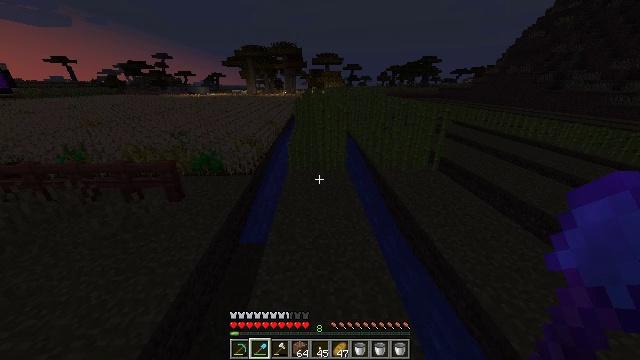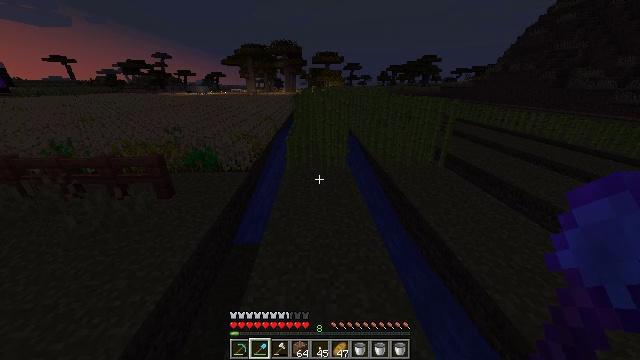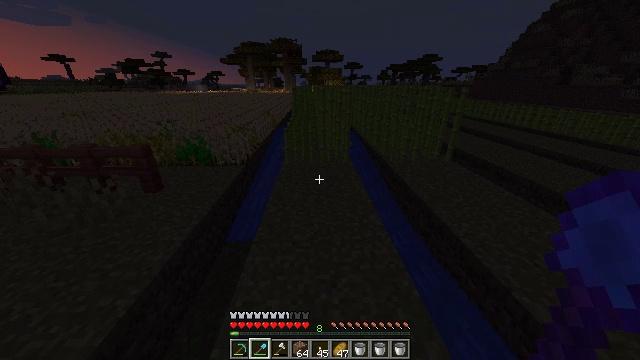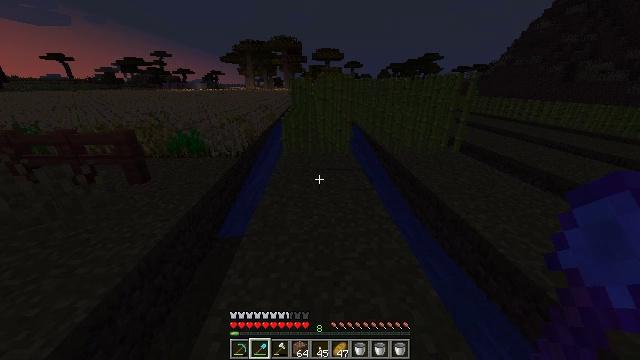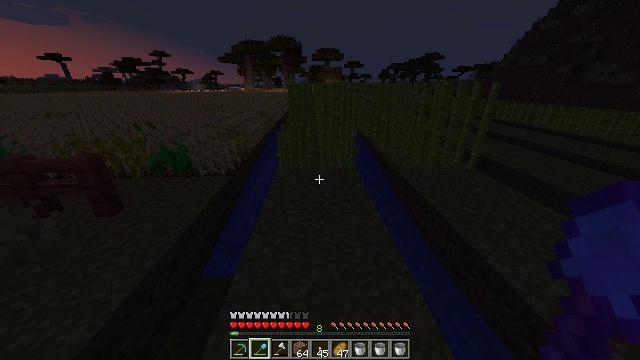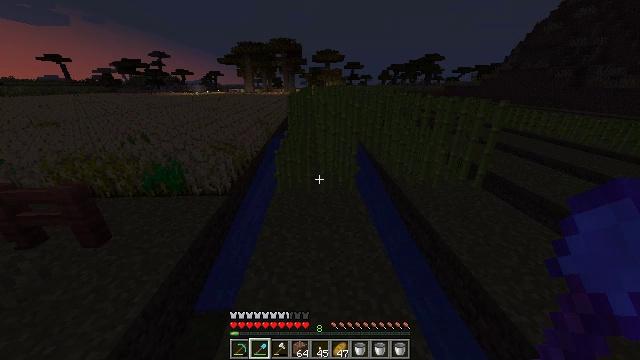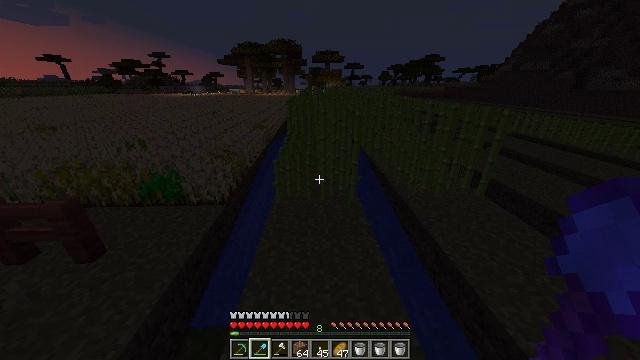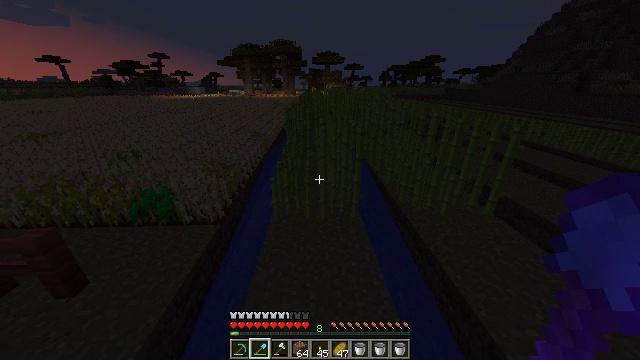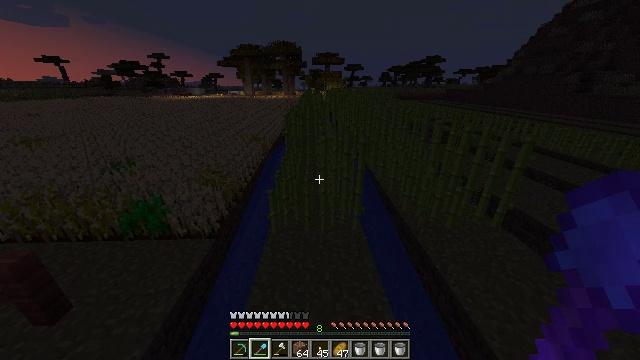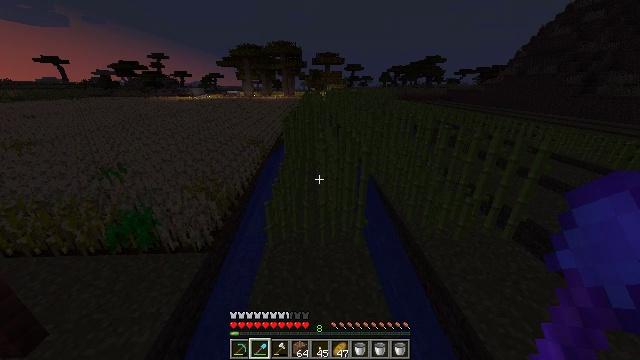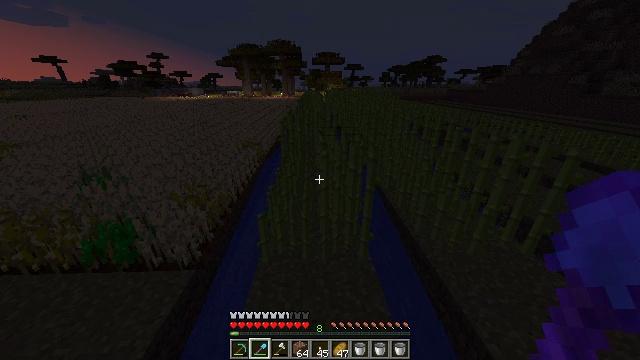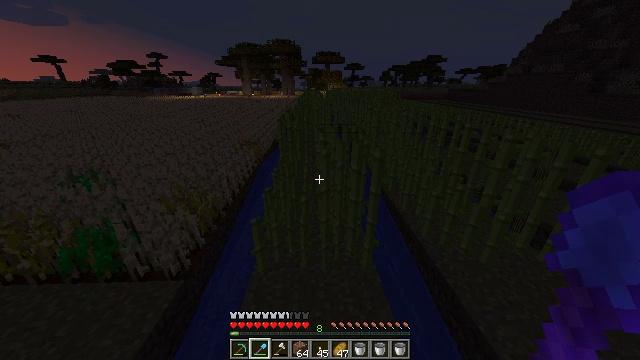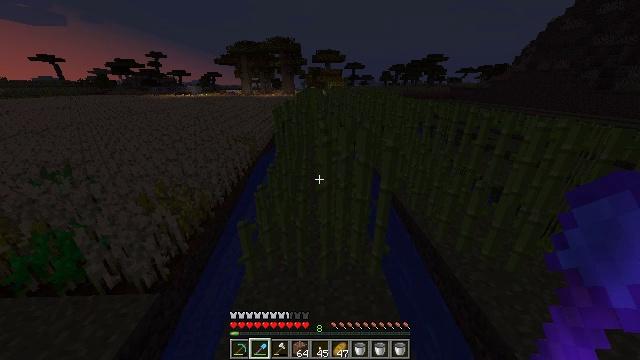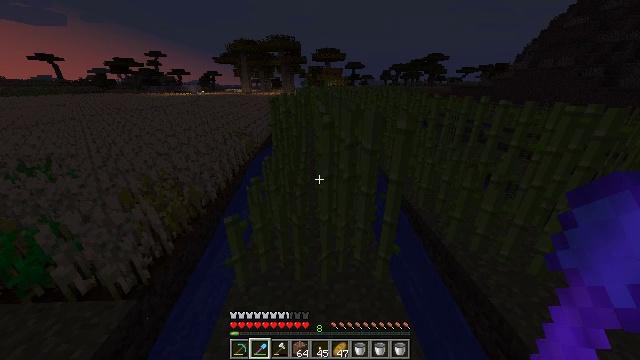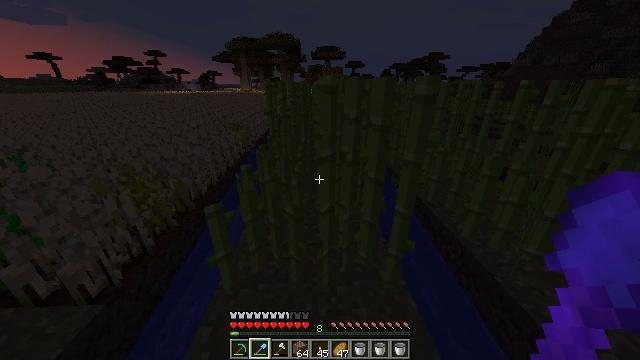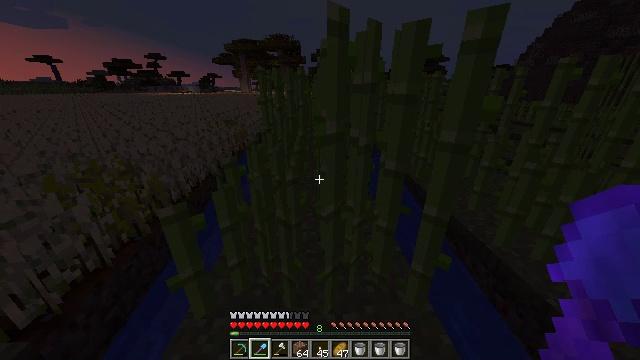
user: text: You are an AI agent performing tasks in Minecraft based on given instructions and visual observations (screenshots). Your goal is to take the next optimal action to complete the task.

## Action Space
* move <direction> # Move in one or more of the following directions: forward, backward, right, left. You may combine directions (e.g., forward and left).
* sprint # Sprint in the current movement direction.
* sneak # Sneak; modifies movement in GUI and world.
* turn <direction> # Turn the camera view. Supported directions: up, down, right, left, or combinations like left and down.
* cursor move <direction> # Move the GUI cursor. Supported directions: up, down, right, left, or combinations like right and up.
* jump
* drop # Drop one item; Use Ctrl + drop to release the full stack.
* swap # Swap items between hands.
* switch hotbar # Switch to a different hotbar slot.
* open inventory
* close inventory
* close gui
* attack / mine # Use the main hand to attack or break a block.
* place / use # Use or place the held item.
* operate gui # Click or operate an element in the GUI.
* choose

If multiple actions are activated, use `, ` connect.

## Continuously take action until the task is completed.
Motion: motion action
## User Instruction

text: Break the sugar cane.
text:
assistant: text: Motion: move forward, sprint, jump
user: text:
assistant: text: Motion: move forward, sprint, jump
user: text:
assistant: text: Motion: move forward, sprint, jump
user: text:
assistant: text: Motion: move forward, sprint, jump
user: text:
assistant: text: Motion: move forward, sprint, jump
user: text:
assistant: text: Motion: move forward, sprint, jump
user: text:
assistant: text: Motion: move forward, sprint, jump
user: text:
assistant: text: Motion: move forward, sprint, jump
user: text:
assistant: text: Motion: move forward, sprint, jump
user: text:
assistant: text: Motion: move forward, sprint, jump
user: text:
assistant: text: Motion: move forward, sprint, jump
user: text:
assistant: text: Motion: move forward, sprint, jump
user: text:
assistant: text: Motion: move forward, sprint, jump
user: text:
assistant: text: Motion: move forward, sprint, jump
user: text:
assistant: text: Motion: move forward, sprint, jump
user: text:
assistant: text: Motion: move forward, sprint, turn up, jump
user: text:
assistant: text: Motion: move forward, sprint, jump
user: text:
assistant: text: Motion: move forward, sprint, jump
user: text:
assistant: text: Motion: move forward, sprint, jump
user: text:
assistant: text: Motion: move forward, sprint, jump
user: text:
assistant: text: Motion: move forward, sprint, jump
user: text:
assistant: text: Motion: move forward, sprint, jump
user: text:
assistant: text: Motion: move forward, sprint, jump
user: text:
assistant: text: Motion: move forward, sprint, jump
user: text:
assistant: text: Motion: move forward, sprint, jump
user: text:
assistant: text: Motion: move forward, sprint, jump
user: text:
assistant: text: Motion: move forward, sprint, jump
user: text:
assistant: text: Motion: move forward, sprint, jump
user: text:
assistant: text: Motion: move forward, sprint, jump
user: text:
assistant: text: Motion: move forward, sprint, jump